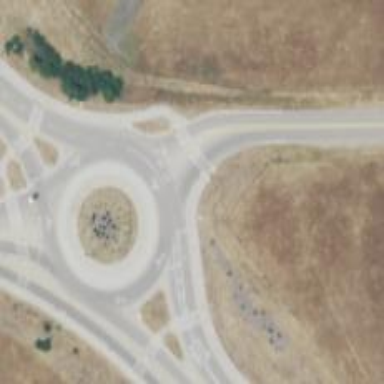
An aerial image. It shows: Primary highway leading to roundabout.